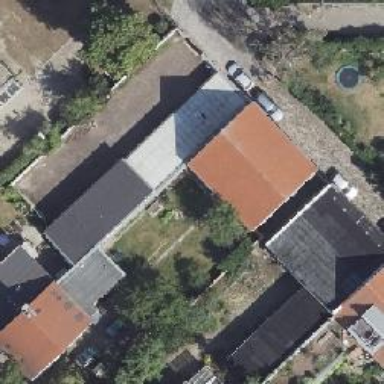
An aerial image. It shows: Warehouse with gabled roof.